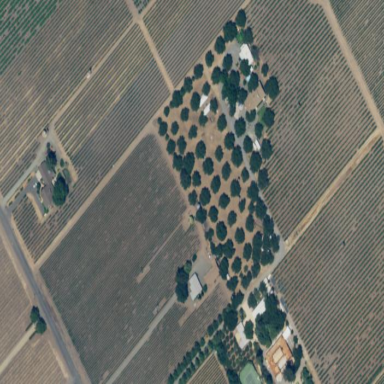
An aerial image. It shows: Vineyard with grape crops.